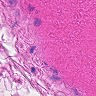
Metastatic tissue present: no